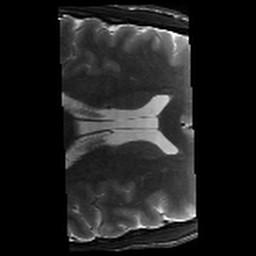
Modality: T2w
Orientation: axial
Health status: healthy
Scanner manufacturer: siemens
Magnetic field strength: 3 T
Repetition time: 8.02 s
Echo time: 0.08 s